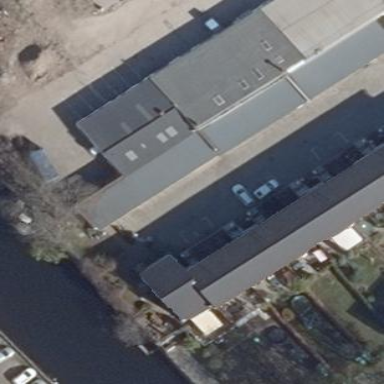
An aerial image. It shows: Group of garages.